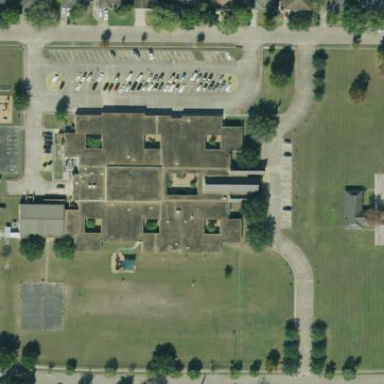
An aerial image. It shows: School.